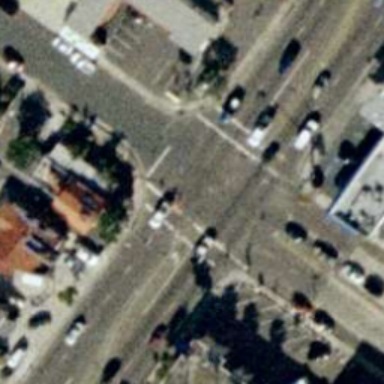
An intersection with many cars on the road .